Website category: sports
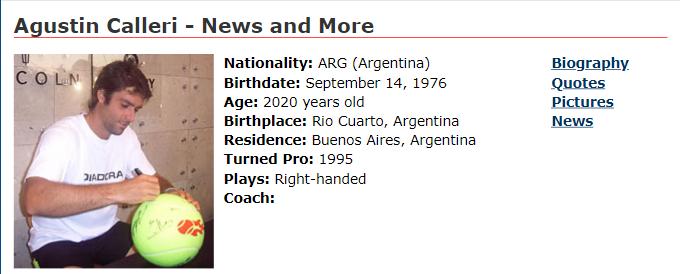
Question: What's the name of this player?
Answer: Agustin Calleri

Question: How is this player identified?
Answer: Agustin Calleri

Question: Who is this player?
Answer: Agustin Calleri

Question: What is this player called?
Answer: Agustin Calleri

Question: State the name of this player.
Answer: Agustin Calleri

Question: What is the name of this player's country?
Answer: ARG

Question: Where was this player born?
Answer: ARG

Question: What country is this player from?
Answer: ARG

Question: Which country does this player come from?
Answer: ARG

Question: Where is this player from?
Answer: ARG

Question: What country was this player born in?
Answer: ARG

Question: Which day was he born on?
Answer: September 14, 1976

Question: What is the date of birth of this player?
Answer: September 14, 1976

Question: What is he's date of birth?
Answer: September 14, 1976

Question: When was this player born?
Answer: September 14, 1976

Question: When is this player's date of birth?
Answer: September 14, 1976

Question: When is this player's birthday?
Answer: September 14, 1976

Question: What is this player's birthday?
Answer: September 14, 1976

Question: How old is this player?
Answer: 2020 years old

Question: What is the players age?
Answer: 2020 years old

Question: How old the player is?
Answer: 2020 years old

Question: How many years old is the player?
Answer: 2020 years old

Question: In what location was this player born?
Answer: Rio Cuarto, Argentina

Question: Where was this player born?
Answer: Rio Cuarto, Argentina

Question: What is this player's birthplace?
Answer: Rio Cuarto, Argentina

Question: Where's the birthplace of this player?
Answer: Rio Cuarto, Argentina

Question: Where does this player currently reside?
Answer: Buenos Aires, Argentina

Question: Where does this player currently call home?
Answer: Buenos Aires, Argentina

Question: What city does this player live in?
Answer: Buenos Aires, Argentina

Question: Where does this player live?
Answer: Buenos Aires, Argentina

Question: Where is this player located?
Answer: Buenos Aires, Argentina

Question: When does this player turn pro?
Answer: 1995

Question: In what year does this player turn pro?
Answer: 1995

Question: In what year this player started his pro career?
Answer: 1995

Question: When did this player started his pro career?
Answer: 1995

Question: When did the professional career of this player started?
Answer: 1995

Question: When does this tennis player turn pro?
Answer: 1995

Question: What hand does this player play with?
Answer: Right-handed

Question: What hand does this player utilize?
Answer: Right-handed

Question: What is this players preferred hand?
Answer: Right-handed

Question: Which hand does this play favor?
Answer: Right-handed

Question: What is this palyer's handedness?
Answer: Right-handed